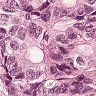
Metastatic tissue present: yes